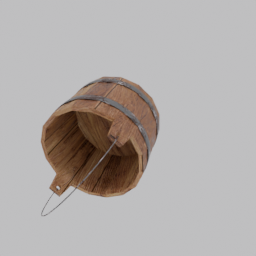
Label: tools